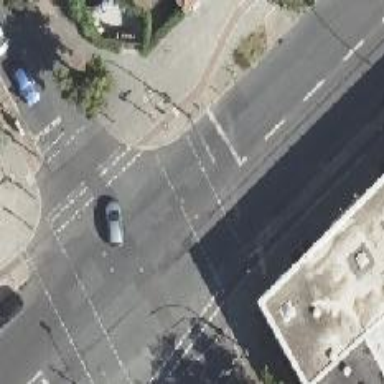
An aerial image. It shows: Crossing with traffic signals.